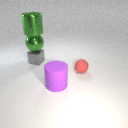
small red rubber sphere behind large purple rubber cylinder